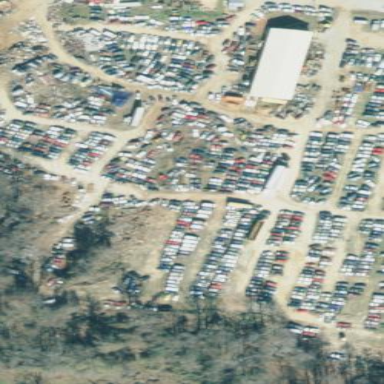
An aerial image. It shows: Scrap yard situated in industrial area.